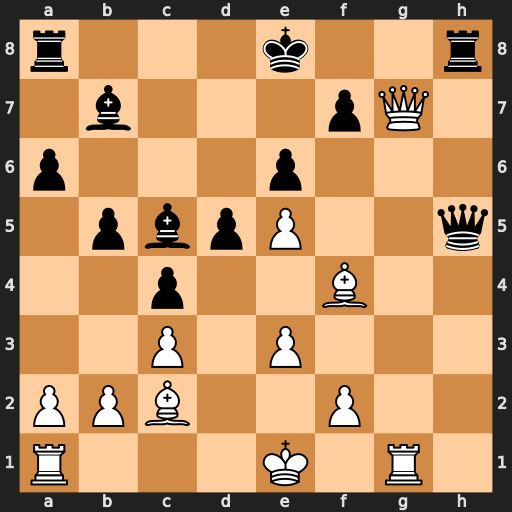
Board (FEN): r3k2r/1b3pQ1/p3p3/1pbpP2q/2p2B2/2P1P3/PPB2P2/R3K1R1
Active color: w
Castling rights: Qkq
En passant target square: -
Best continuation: Bg6 fxg6 Qxb7 O-O Qc6